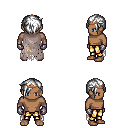
a pixel art fantasy rpg character, male body template, human, dark skin, gray tattered cape, gold greaves, white pixie cut hairstyle, bronze tiara, metal gloves, four views (front, back, left, right), 2x2 character sprite sheet, small pixel art, hard edges, no anti-aliasing